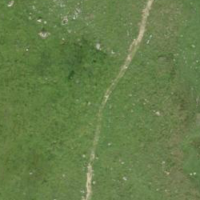
EUNIS habitat code: 26
Species observed at this site:
Oenanthe oenanthe
Geum montanum